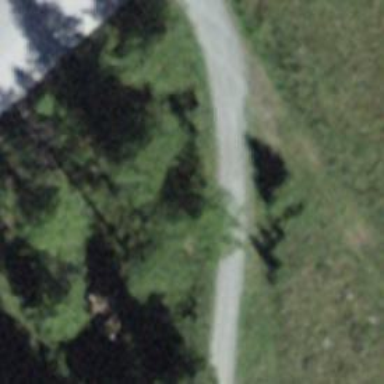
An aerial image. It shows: Paved path used for hiking. The path is groomed in the classic style.